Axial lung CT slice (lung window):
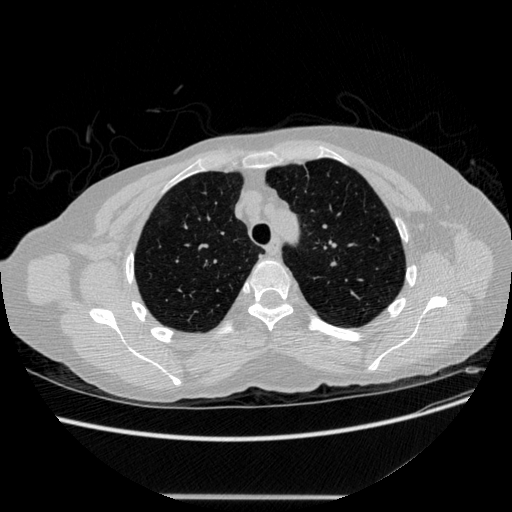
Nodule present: no